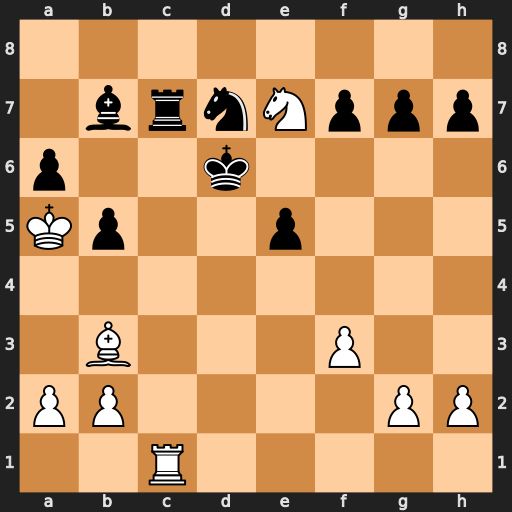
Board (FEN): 8/1brnNppp/p2k4/Kp2p3/8/1B3P2/PP4PP/2R5
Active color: w
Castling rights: -
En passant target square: -
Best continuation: Nf5#